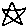
Label: star